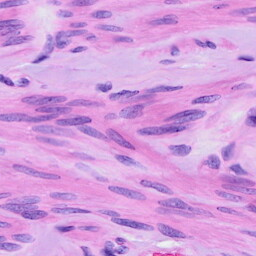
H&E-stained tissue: Ovarian